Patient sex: F
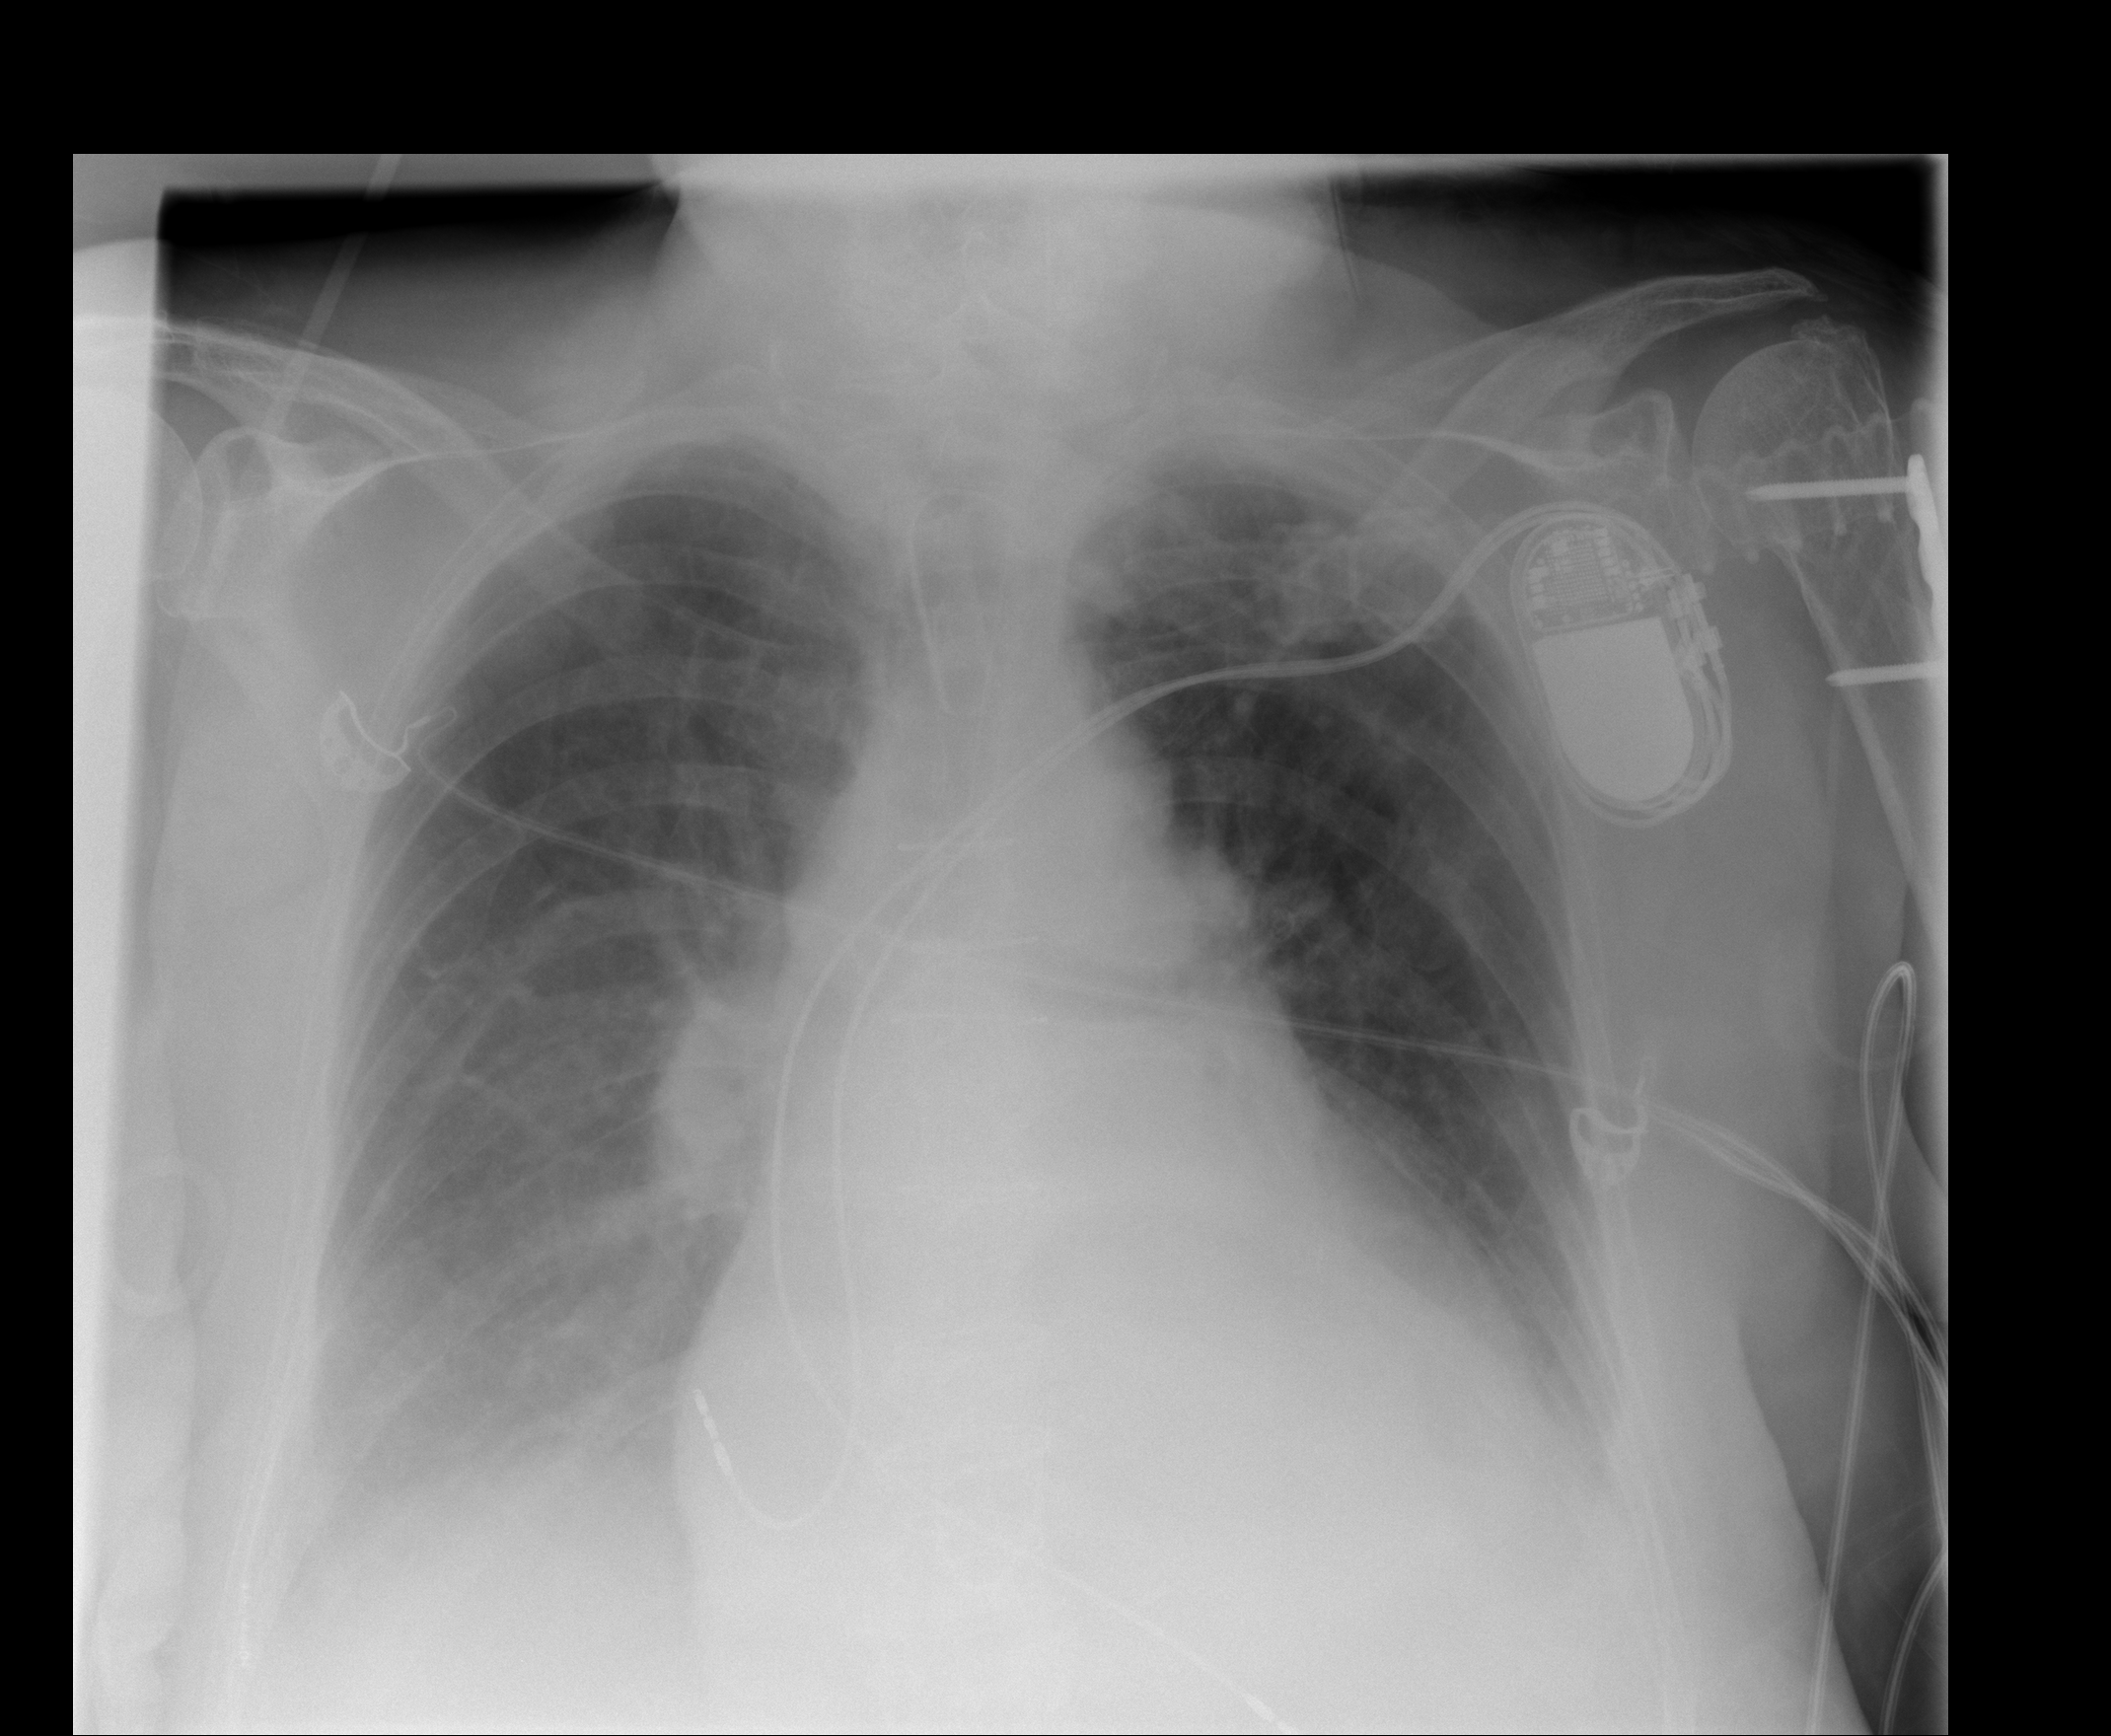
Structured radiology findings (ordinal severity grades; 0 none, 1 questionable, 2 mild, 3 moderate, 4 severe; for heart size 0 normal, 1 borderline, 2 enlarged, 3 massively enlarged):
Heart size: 2
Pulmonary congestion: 0
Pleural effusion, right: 2
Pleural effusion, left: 2
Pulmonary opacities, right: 1
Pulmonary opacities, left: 1
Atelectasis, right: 2
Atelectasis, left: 2